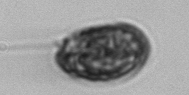
Label: Prorocentrum